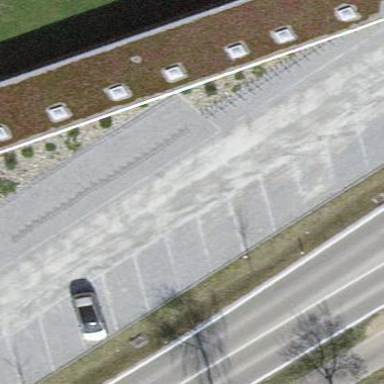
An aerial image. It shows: Diagonal street-side parking available as amenity.